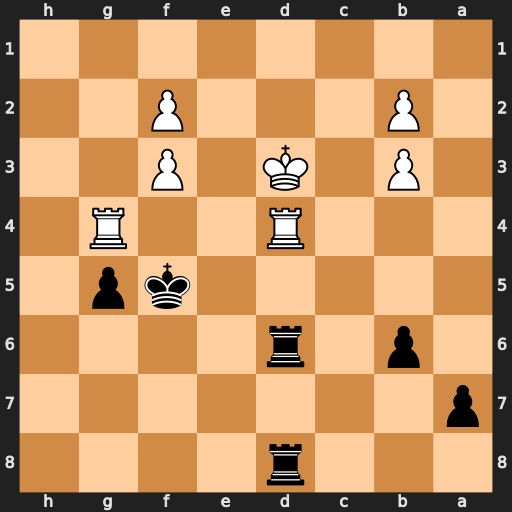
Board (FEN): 3r4/p7/1p1r4/5kp1/3R2R1/1P1K1P2/1P3P2/8
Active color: b
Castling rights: -
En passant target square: -
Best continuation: Rxd4+ Rxd4 Rxd4+ Kxd4 Kf4